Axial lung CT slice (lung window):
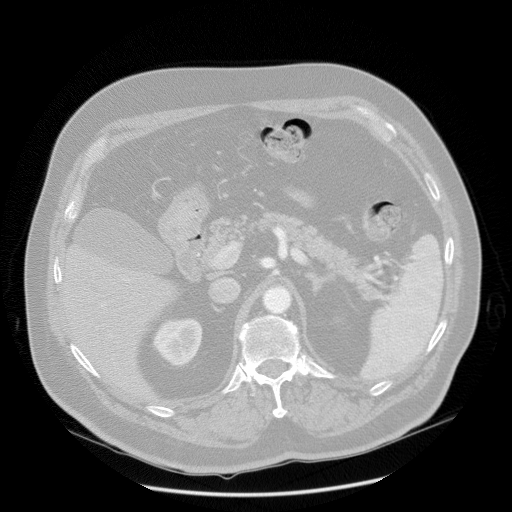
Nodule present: no